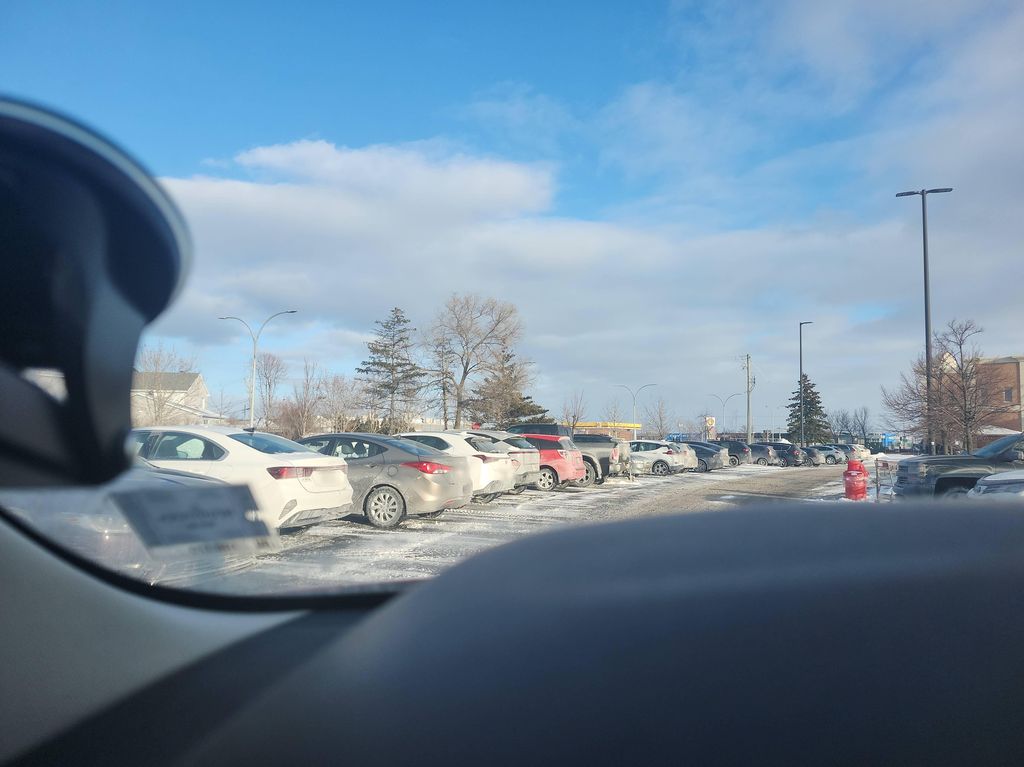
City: montreal